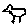
Label: bird